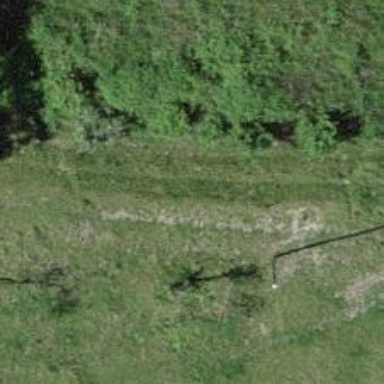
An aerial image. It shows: Track with very rough surface.